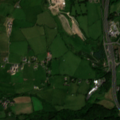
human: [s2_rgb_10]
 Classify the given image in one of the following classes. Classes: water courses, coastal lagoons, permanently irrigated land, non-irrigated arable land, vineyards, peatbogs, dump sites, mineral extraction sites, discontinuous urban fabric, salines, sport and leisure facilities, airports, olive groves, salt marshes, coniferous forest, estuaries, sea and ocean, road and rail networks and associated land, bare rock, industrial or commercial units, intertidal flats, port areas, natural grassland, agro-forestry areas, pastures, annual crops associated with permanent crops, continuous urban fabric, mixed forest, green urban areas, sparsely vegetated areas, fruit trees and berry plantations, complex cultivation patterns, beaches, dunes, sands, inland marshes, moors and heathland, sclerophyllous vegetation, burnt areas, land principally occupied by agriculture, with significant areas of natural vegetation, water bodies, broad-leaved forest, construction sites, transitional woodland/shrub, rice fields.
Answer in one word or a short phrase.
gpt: pastures, broad-leaved forest, moors and heathland